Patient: sex M, age 47
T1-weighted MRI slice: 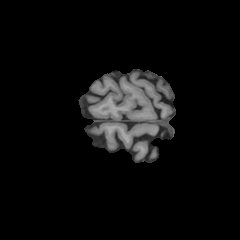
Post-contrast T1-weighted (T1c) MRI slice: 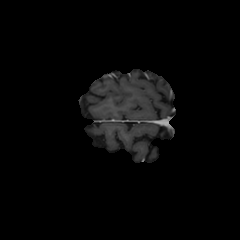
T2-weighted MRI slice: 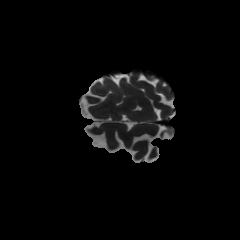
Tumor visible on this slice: no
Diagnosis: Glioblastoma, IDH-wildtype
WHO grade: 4